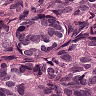
Metastatic tissue present: yes